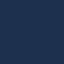
Land use / land cover: SeaLake